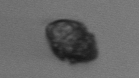
Label: Kryptoperidinium_triquetrum